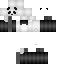
A female animal skin with dark skin, wearing white bald dressed in a black robe top and black pants, featuring a closed mouth.